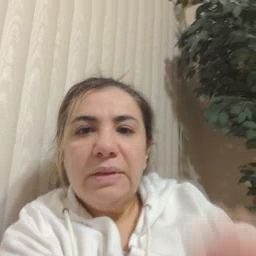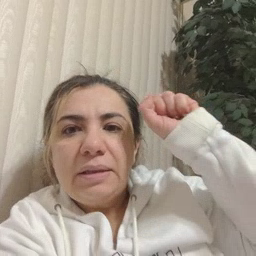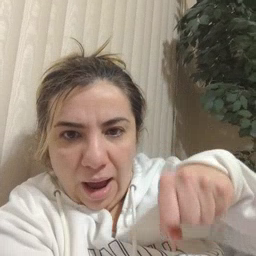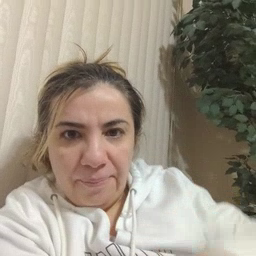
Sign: can